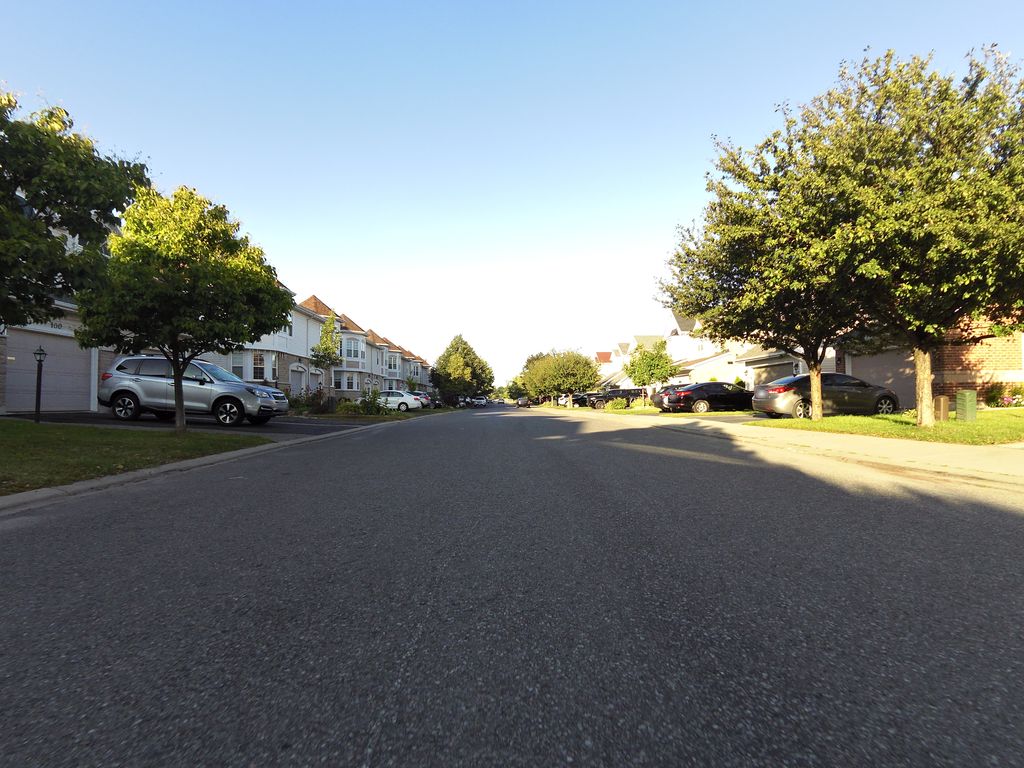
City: ottawa-gatineau